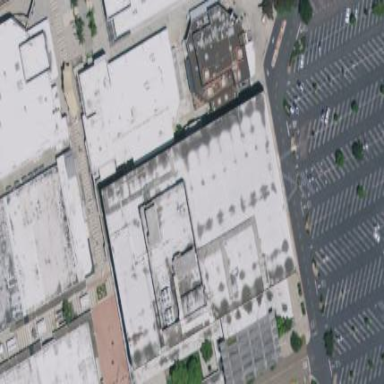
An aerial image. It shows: Commercial building.